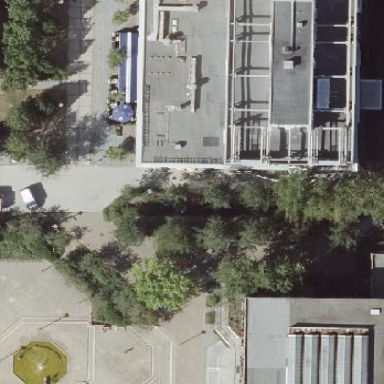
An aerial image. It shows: Flat-roofed retail building.